Aerial crown-view tile of a tropical tree (Barro Colorado Island, Panama), acquired 20250915:
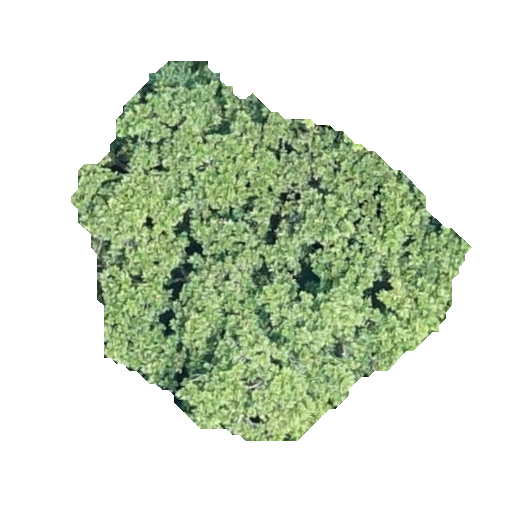
Species: Anacardium excelsum
GBIF accepted scientific name: Anacardium excelsum
Crown area: 139.12 m²